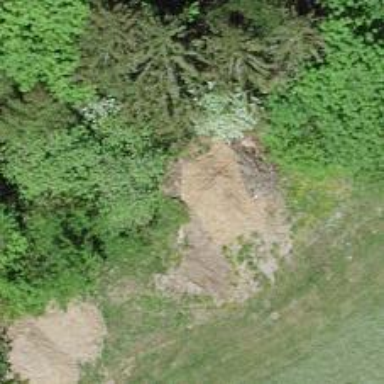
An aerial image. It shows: Sinkhole in the natural landscape.